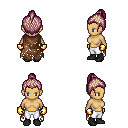
a pixel art fantasy rpg character, female body template, human, tanned skin, brown tattered cape, white pants, white blonde short topknot hairstyle, gold gloves, black shoes, four views (front, back, left, right), 2x2 character sprite sheet, small pixel art, hard edges, no anti-aliasing